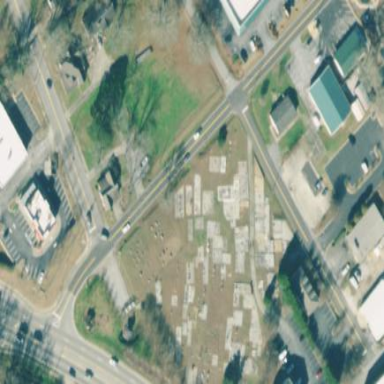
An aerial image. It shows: Cemetery.